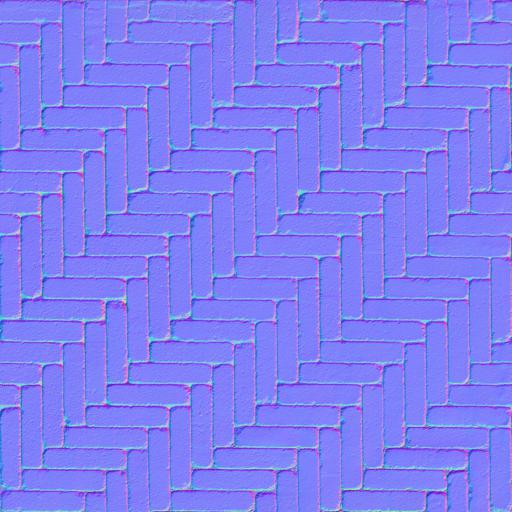
herringbone light pavement paving stones red